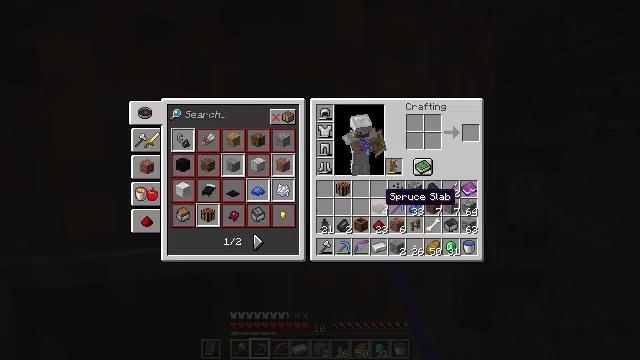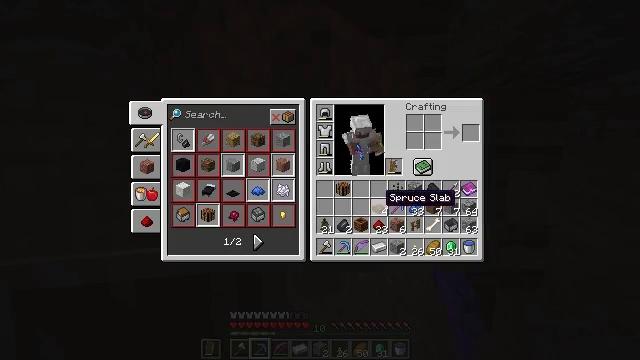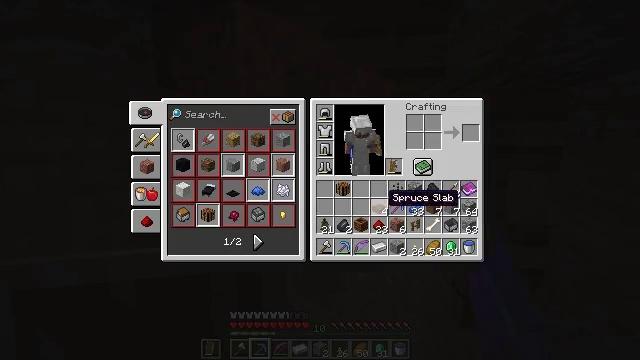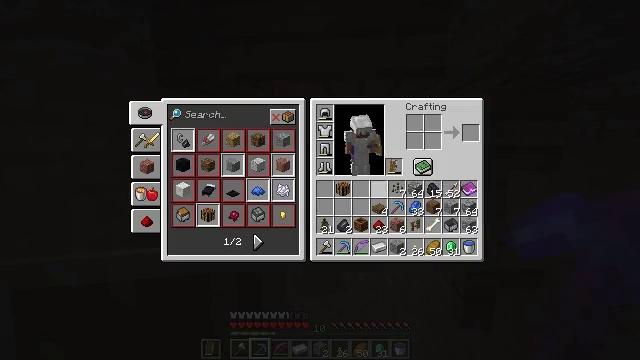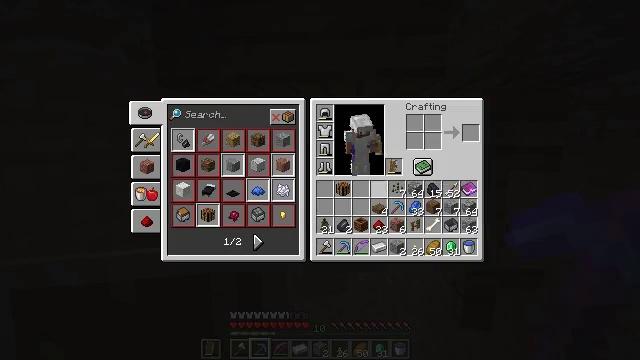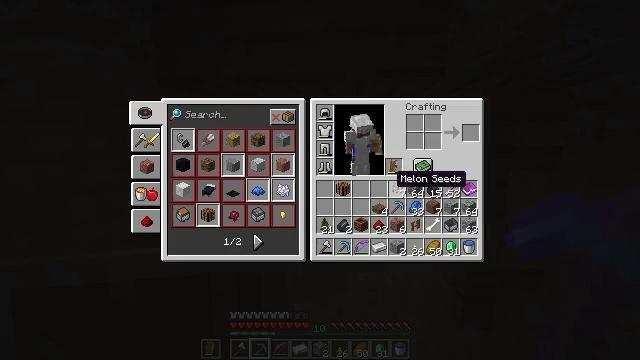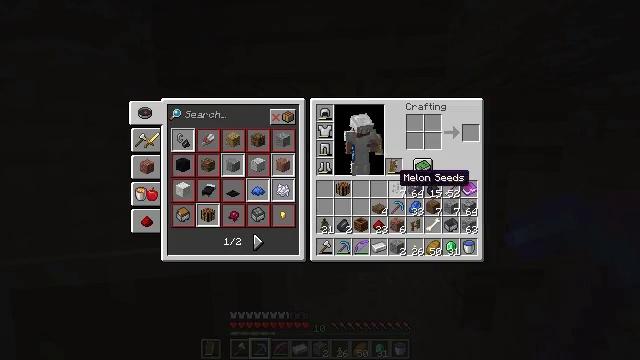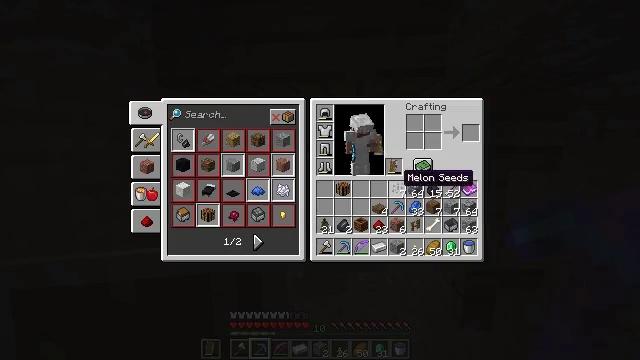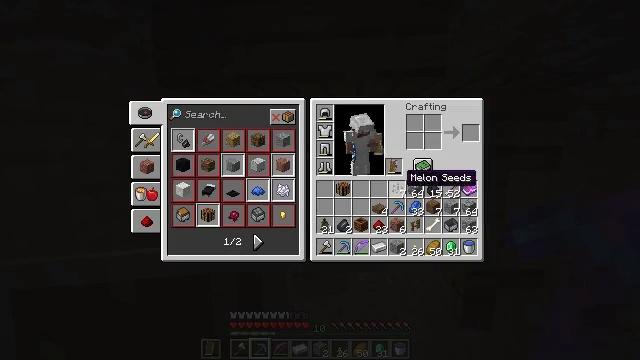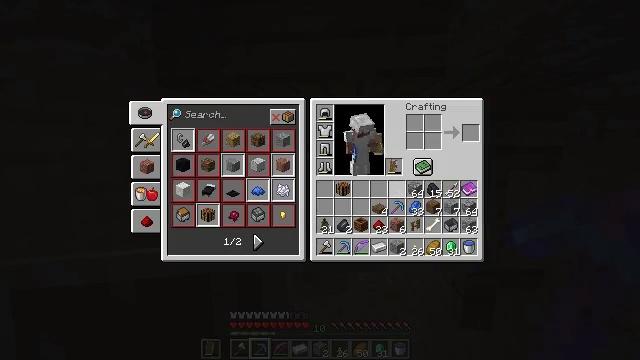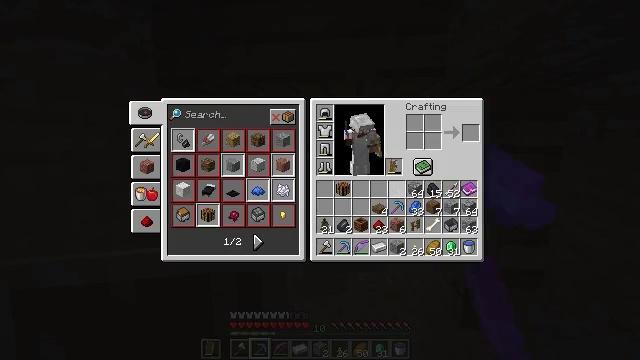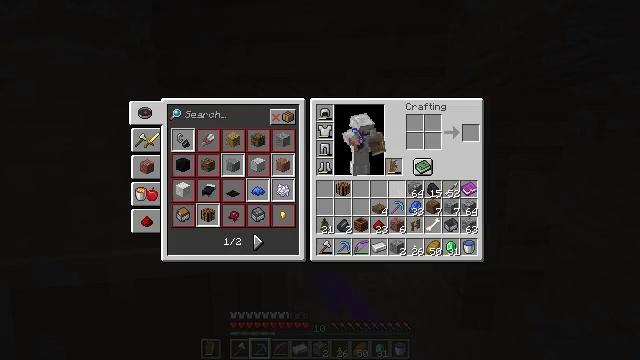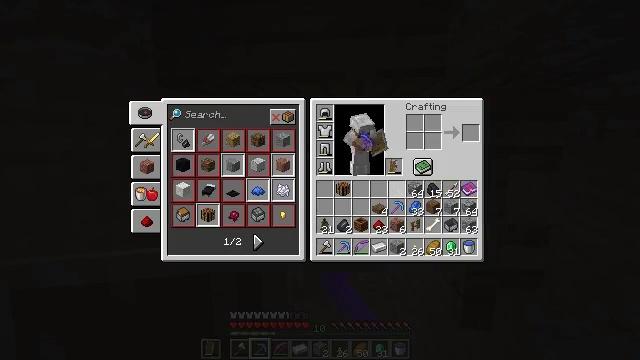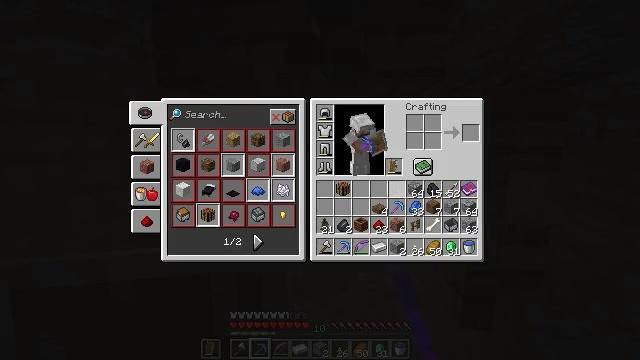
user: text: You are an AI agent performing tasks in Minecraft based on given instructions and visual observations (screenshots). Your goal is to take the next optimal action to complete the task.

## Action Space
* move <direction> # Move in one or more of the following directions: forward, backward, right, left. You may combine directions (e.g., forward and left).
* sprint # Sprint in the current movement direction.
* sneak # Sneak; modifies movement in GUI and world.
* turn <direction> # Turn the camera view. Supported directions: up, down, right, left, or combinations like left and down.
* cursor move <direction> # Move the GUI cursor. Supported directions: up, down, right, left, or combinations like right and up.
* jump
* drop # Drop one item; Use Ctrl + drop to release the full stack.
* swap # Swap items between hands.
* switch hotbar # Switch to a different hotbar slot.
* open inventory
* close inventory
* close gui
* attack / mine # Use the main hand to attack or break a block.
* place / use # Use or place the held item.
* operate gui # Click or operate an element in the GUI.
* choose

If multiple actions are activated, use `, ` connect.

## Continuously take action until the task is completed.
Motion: motion action
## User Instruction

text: Drop melon seeds.
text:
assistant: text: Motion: sprint, open gui
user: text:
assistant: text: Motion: sprint
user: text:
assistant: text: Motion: sprint, cursor move up
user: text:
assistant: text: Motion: sprint
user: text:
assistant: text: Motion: sprint
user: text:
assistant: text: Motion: sprint
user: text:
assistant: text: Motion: sprint
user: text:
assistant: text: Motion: sprint
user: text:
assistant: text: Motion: sprint, drop
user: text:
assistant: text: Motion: sprint, drop
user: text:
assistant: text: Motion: sprint, drop
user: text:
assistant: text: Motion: sprint
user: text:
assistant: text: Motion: sprint
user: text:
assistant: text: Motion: sprint